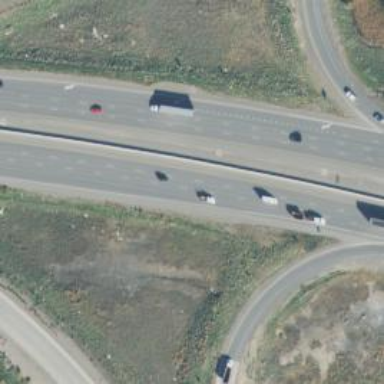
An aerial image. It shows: Asphalt motorway with expressway features.